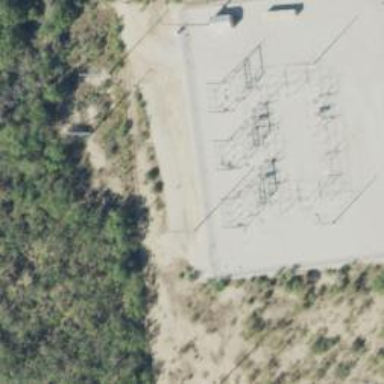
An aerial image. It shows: Power tower.